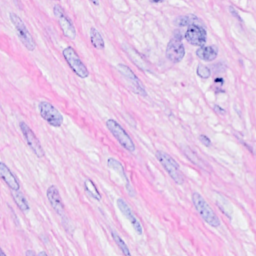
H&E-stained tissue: Breast